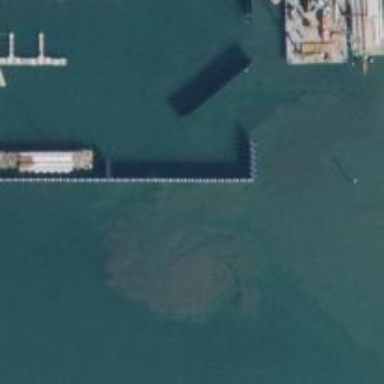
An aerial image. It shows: Breakwater structure.